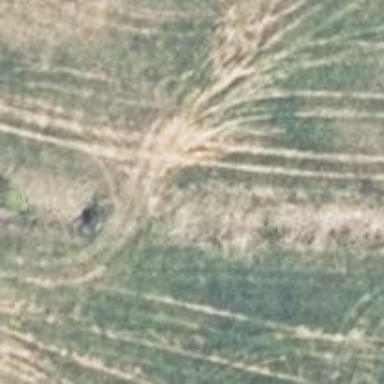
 characterized by grade 4 grass surface."